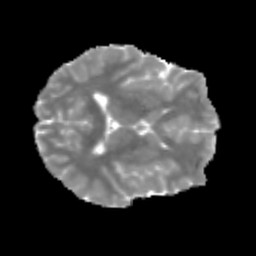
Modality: MD
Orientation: axial
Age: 25
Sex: male
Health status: healthy
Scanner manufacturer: siemens
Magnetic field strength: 3 T
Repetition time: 3.6 s
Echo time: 0.092 s